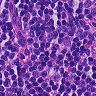
Metastatic tissue present: no